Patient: sex F, age 52
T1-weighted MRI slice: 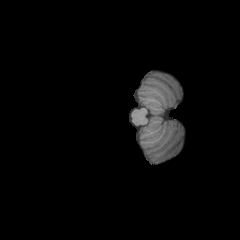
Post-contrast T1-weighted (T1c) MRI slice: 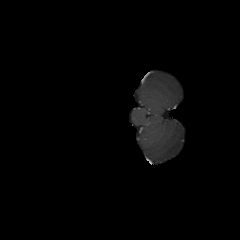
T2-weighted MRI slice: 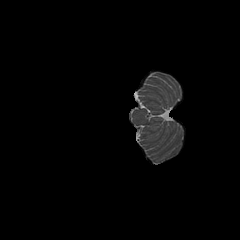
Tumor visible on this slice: no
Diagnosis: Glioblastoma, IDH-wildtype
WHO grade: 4